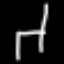
Label: chair